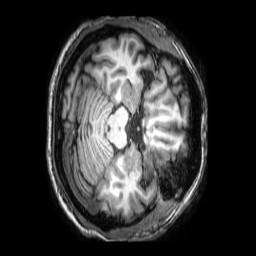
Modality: T1w
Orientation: axial
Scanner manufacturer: philips
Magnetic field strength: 3 T
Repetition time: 0.009875 s
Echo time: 0.004592 s